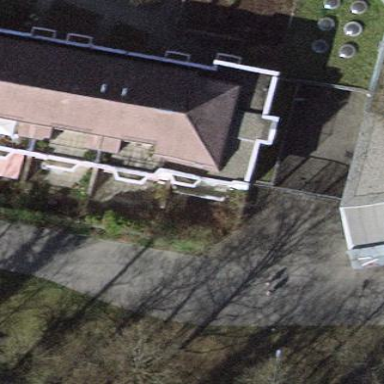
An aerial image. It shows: Residential building with hipped roof.